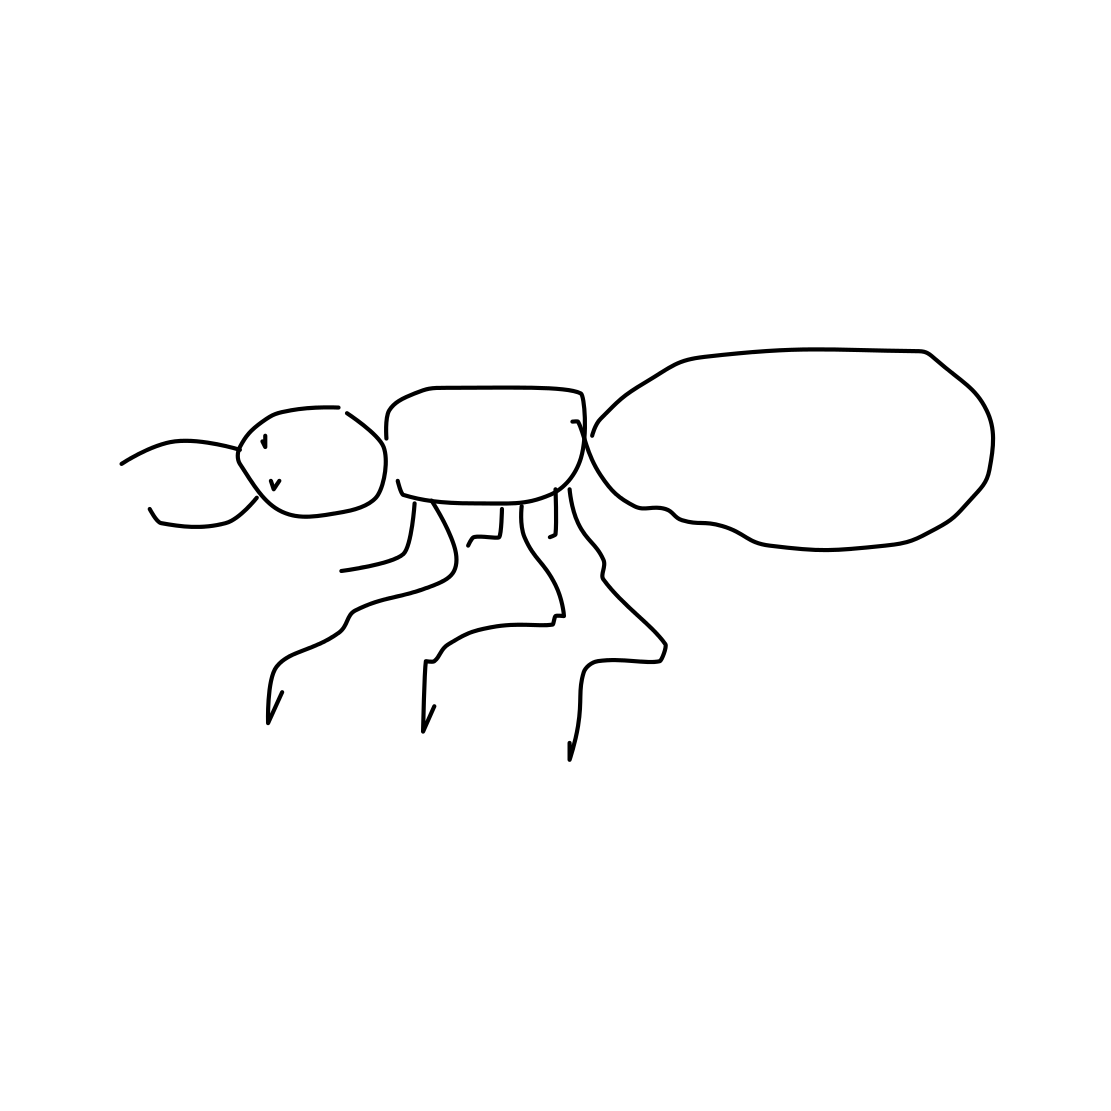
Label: ant